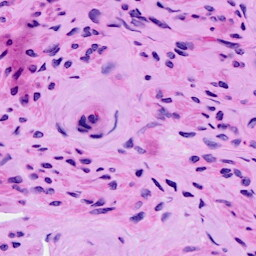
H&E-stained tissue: Ovarian